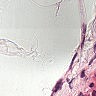
Metastatic tissue present: no